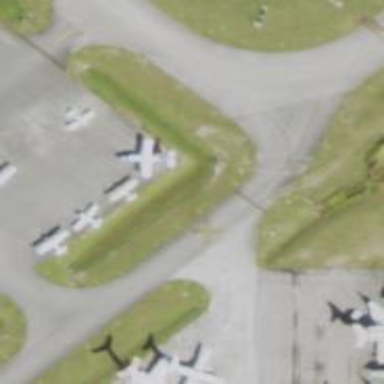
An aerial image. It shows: Image of taxiway at airport.